Question: In a VC I have a tableView with custom Cell "ChartListCell". When the user is on any particular cell I want to open a view with 2 buttons in it on top of the cell and let user click on any button and appropriate action be taken for that cell. What would be the best way to implement this feature ? I am stuck at :-
1. Event to find cell/row is selected.
2. Place the view at the cells' position - so it stays on top of the cell.
3. Create the view with 2 btns - would be better to create it programmatically so events can be mentioned in the same VC only or to create a xib would be better option ?
4. Hide the view again when selection is lost.
UPDATE :-
So I tap the cell, the view (like below with 2 buttons) appears. If I scroll the table, the view stays on the cell. Once I tap an option on the new view , or tap on another cell or somewhere outside it disappears.
I created a xib file and in 'didSelectRowAtIndexPath' am trying to show the view, but it's not appearing.
'''
// Get the SELECTED CELL
ChartListCell *cell = (ChartListCell*)[tableView cellForRowAtIndexPath:indexPath];
NSLog(@"ABOUT TO SHOW VOV");
NSArray *visitorOptView = [[NSBundle mainBundle] loadNibNamed:@"VisitorsOptionsView" owner:self options:Nil];
VisitorsOptionsView *vov = [visitorOptView objectAtIndex:0];
vov.frame = cell.frame;
[self.view addSubview:vov];
[self.view bringSubviewToFront:vov];
'''
Nothing appears. Where am I going wrong ? To give the same location as of the cell, I tried 'vov.frame = cell.frame' , but I think I may be wrong at that step. What else should be at that place ???
What would be the best methods to implement the above ? Can you please help me guide out. Any help is highly appreciated.
Below image shows what I am looking to meet up the design :-

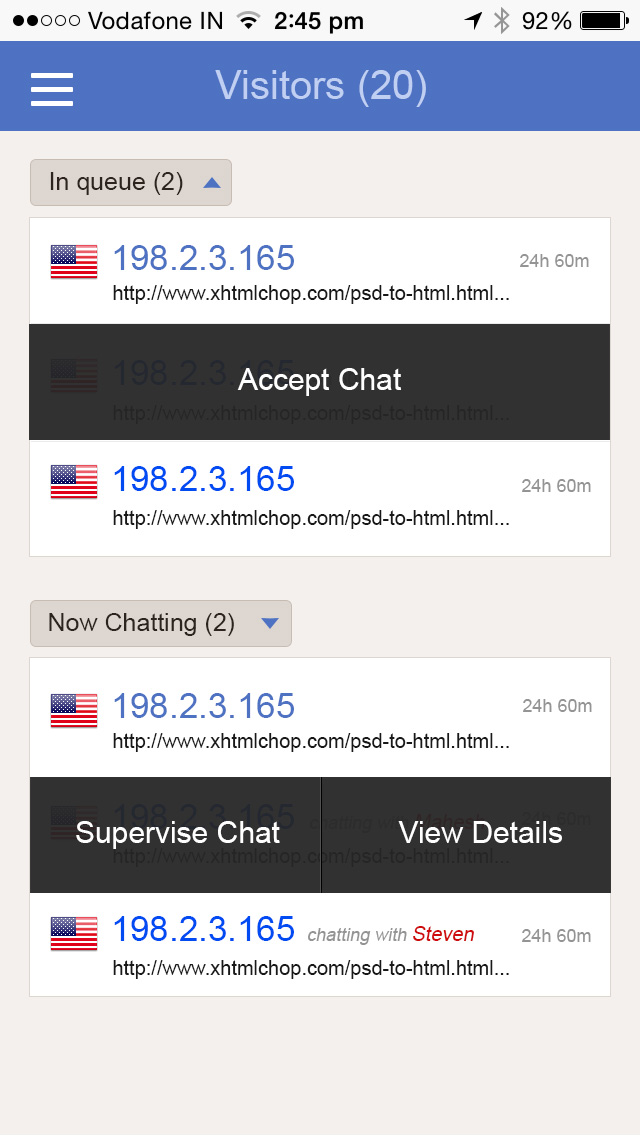
Answer: I made this demo project for you:<URL> , you can download it
You can add the view into your table cell instead of your view. You need to subclass your table view cell and add a property to hold the overlay view.
'''
@interface MyTableViewCell : UITableViewCell
@property (weak, nonatomic) UIView * overlayView;
@end
'''
Note that the overlay view should be a weak property, because the cell's view will have the strong reference to it, just like an IBOutlet.
You need to add another property in your table view controller to hold the last selected index path, so that when you select a new row, you can remove the overlay view in the old one.
'''
@property (strong, nonatomic) NSIndexPath * lastSelectedRow;
'''
Use the following function to remove the overlay view from a cell
'''
- (void)removeViewInCellOfIndexPath:(NSIndexPath *)indexPath
{
if (!indexPath)
return;
MyTableViewCell * cell = (MyTableViewCell *)[self.tableView cellForRowAtIndexPath:indexPath];
if (cell.overlayView)
{
[cell.overlayView removeFromSuperview];
}
}
'''
Now you can deal with the selection:
'''
- (void)tableView:(UITableView *)tableView didSelectRowAtIndexPath:(NSIndexPath *)indexPath
{
// deselecte the row
[tableView deselectRowAtIndexPath:indexPath animated:NO];
// remove the overlay view from the last selected row
[self removeViewInCellOfIndexPath:self.lastSelectedRow];
// add overlay view to this row
MyTableViewCell * cell = (MyTableViewCell *)[tableView cellForRowAtIndexPath:indexPath];
// note the origin of the frame is (0, 0) since you are adding itto the cell instead of the table view
UIView * view = [[UIView alloc]initWithFrame:CGRectMake(0, 0, cell.frame.size.width, cell.frame.size.height)];
view.backgroundColor = [UIColor greenColor];
[cell.contentView addSubview:view];
// remember this view and this indexpath
cell.overlayView = view;
self.lastSelectedRow = indexPath;
}
'''